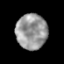
Tissue: prostate
Cell type: Epithelial cells
Senescence score: 0.2231
Nuclear area (px): 1073
Mean DAPI intensity: 152.792